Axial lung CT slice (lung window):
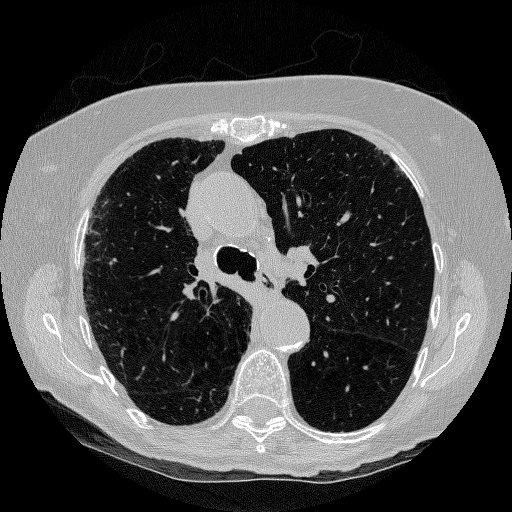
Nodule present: no